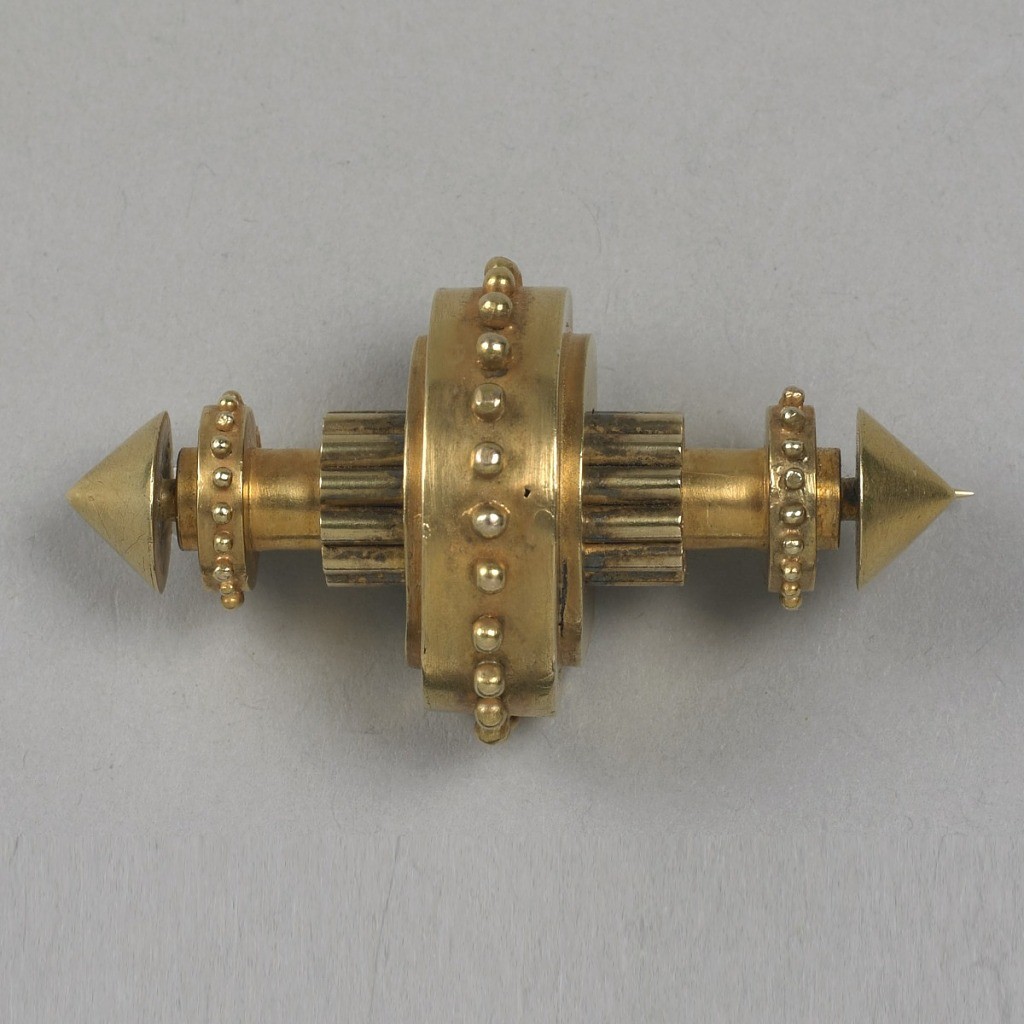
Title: Brooch
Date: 1870–80
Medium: Gold
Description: Central cylindrical shaft on horizontal axis; ten smaller cylinders bundled around center and over that a large cylindrical band with beaded border; conical terminals at each end of central shaft and small beaded bands just inside. Back has hinged clasp with hook closure.